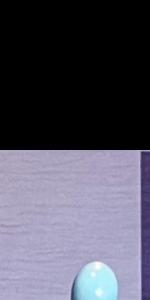
Label: Empty